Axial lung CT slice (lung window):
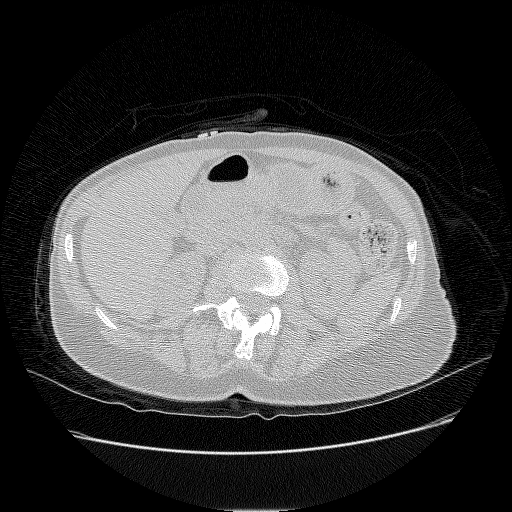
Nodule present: no